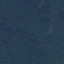
Label: Forest